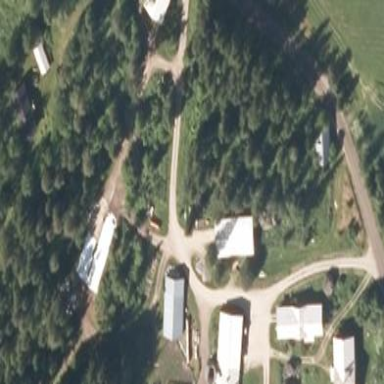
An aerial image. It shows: Farmyard area.